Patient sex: F
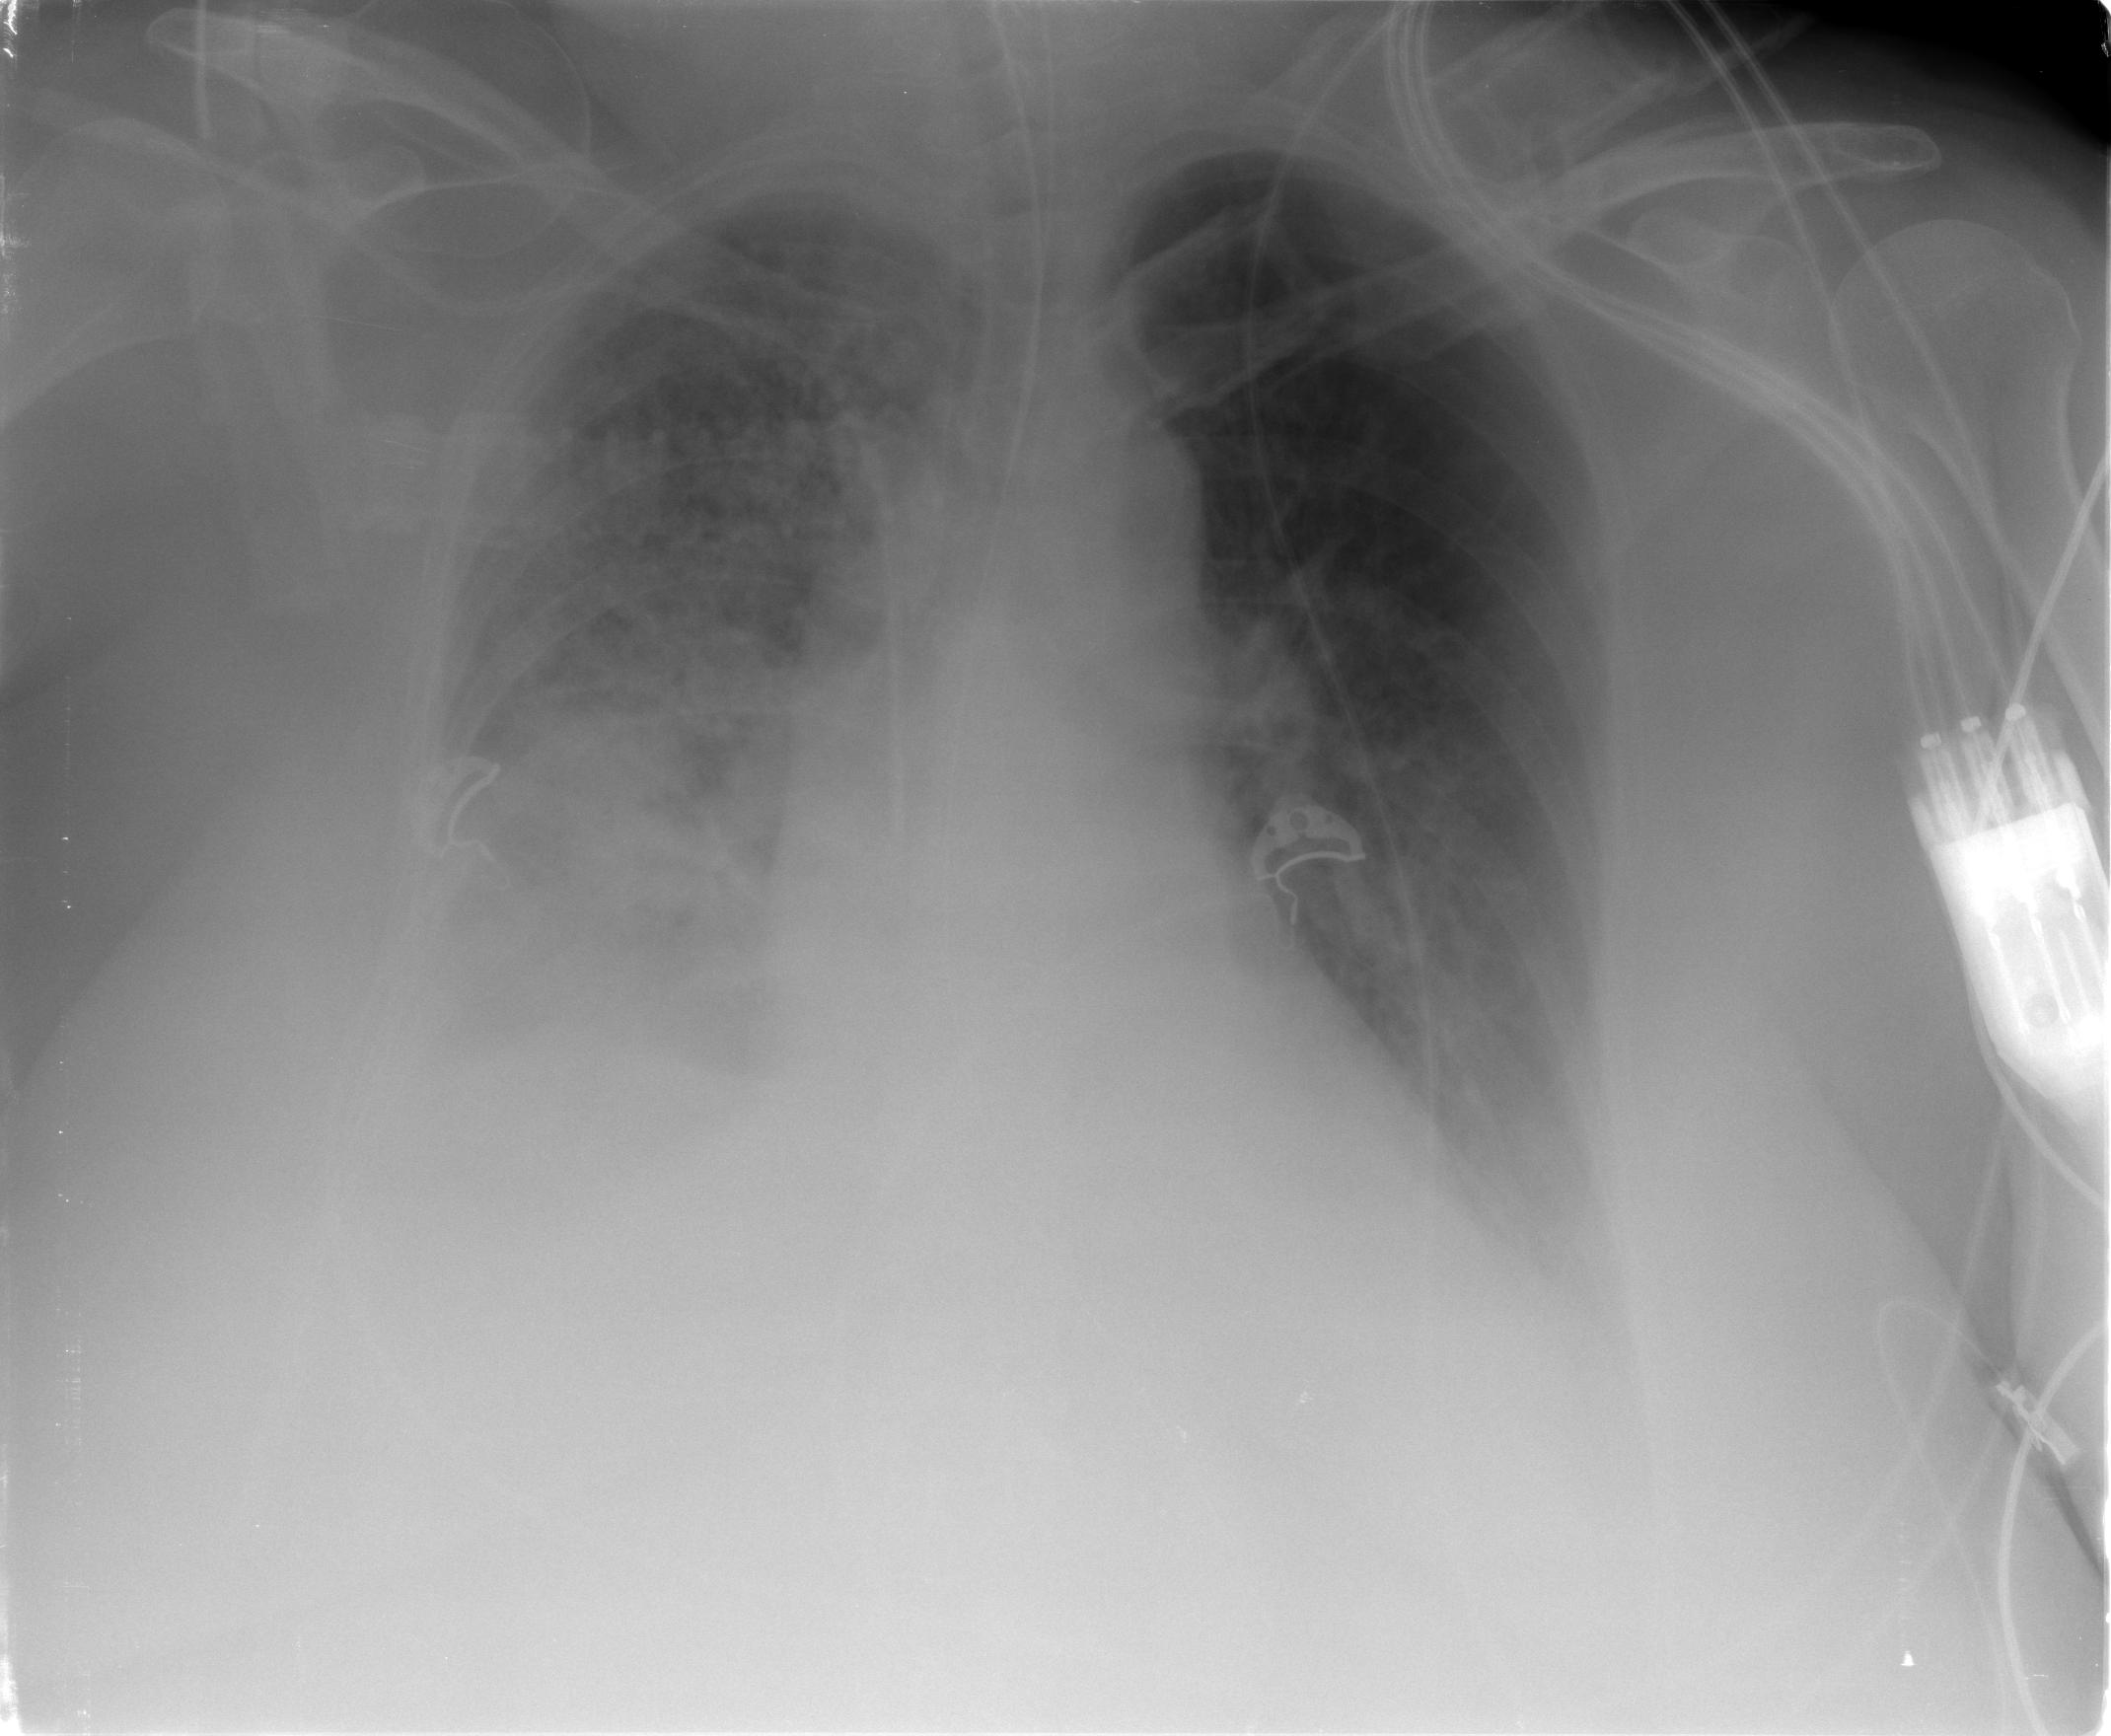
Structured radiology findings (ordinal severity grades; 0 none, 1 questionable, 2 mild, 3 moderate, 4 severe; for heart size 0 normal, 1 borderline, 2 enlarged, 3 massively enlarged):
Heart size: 0
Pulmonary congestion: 0
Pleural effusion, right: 2
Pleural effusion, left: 0
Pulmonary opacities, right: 3
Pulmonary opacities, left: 0
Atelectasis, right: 2
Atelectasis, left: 0